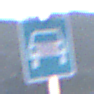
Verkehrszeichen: Kraftfahrstrasse
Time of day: SunriseSunset
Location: Outdoor (Nature)
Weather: Clear
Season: NotSpecified
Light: Natural